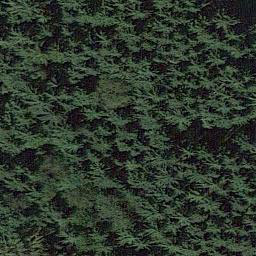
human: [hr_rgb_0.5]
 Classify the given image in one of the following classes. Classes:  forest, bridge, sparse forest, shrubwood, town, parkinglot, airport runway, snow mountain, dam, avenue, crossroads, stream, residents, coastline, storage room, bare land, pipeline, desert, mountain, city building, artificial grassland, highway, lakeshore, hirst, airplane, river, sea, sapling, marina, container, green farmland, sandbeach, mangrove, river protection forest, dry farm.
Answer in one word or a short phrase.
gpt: forest